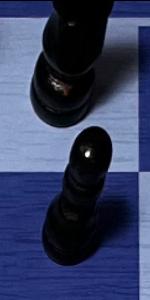
Label: Pawn_Black